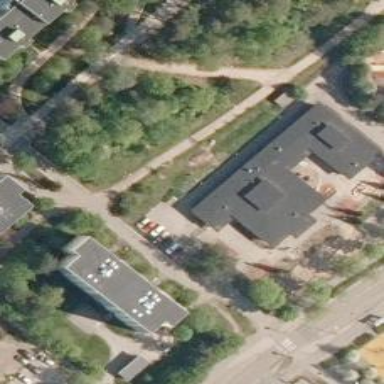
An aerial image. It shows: Kindergarten building.